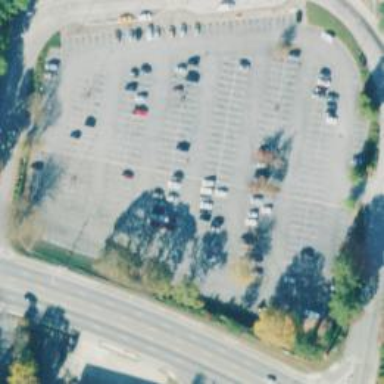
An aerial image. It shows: Parking area with park and ride facility.